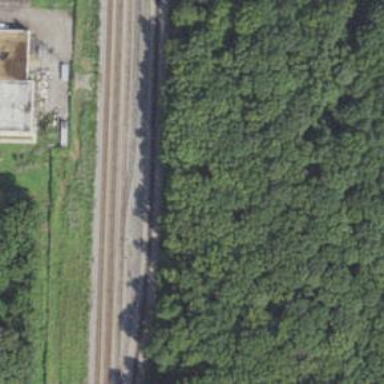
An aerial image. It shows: Railway spur service.